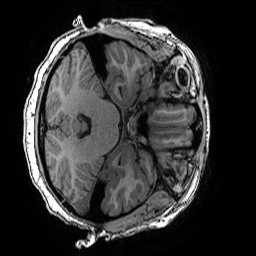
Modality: T1w
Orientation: axial
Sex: female
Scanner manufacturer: ge
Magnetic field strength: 3 T
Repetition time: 0.007664 s
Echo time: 0.00342 s